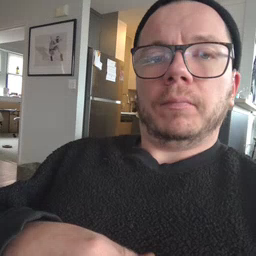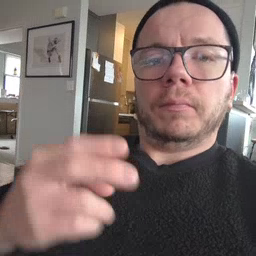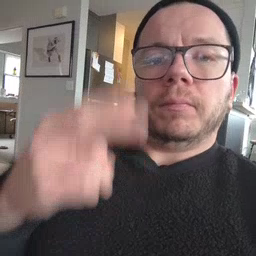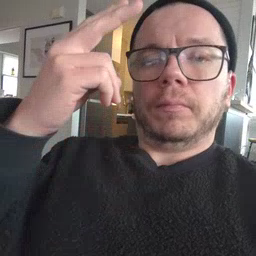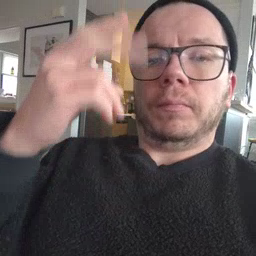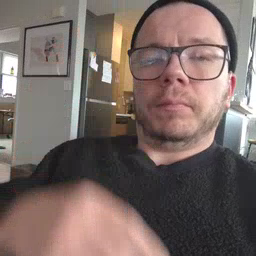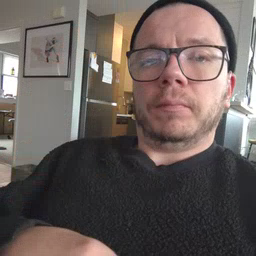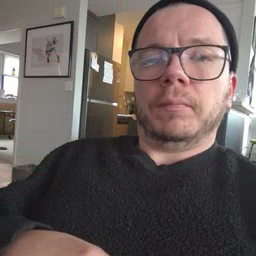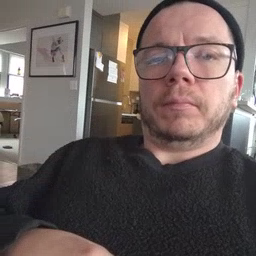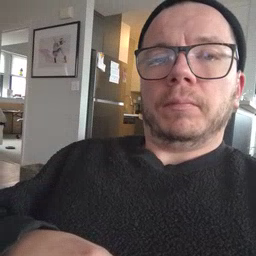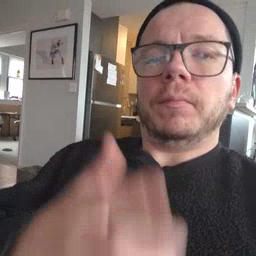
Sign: high